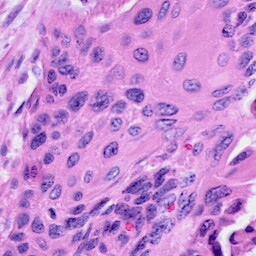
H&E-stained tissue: Cervix